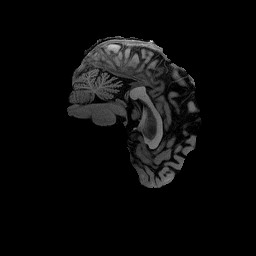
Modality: T1w
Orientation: sagittal
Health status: healthy